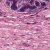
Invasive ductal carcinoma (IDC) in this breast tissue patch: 0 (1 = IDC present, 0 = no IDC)